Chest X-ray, PA view. Patient: 35 years old, sex M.
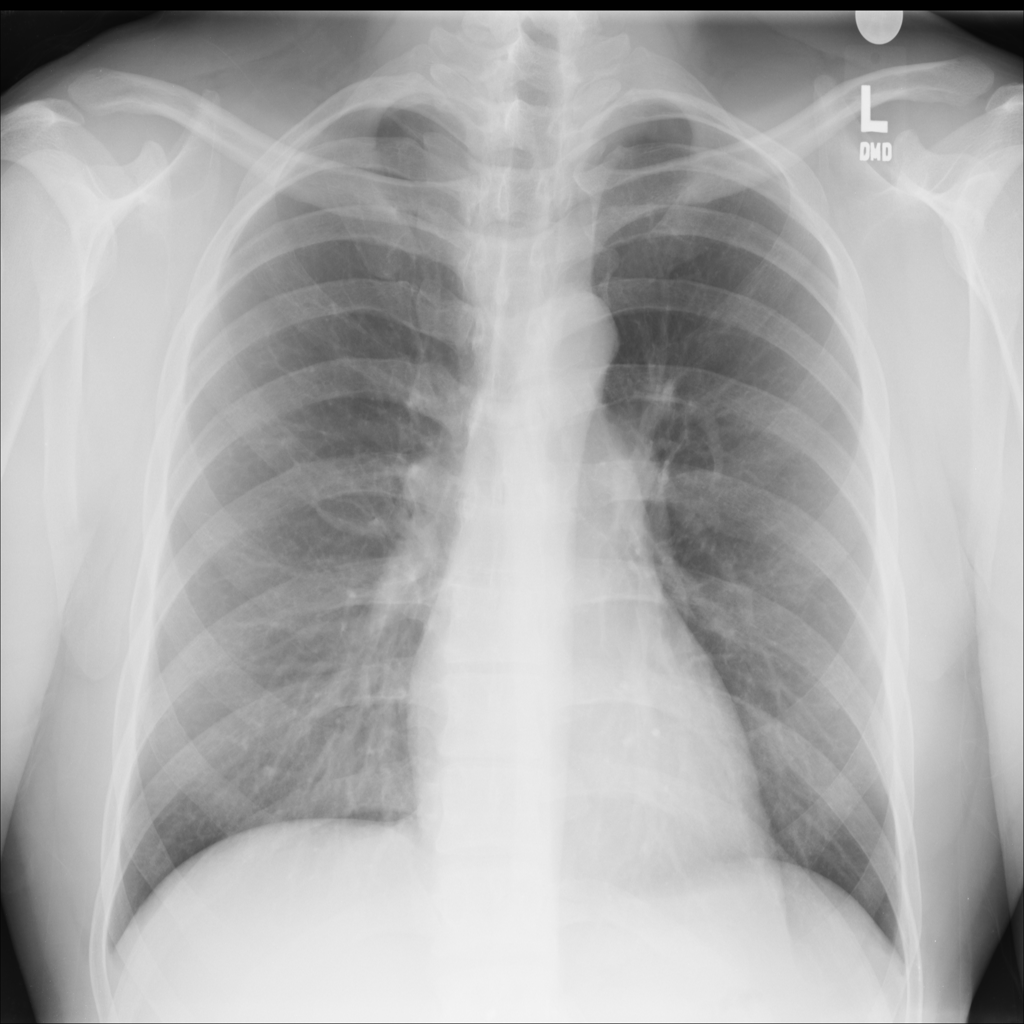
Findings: No Finding